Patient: sex M, age 45
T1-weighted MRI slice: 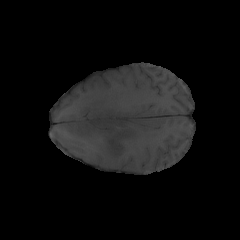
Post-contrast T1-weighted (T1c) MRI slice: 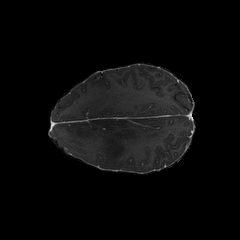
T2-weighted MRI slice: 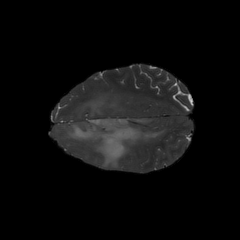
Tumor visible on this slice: yes
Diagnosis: Astrocytoma, IDH-mutant
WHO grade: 3